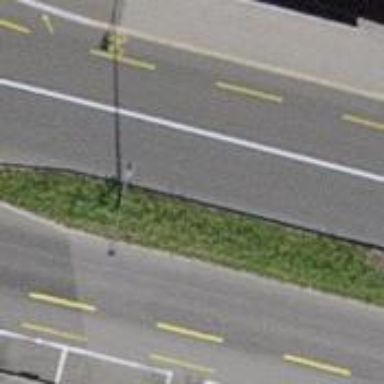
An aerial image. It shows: Secondary road with asphalt surface. The sidewalk on the right also has asphalt surface.